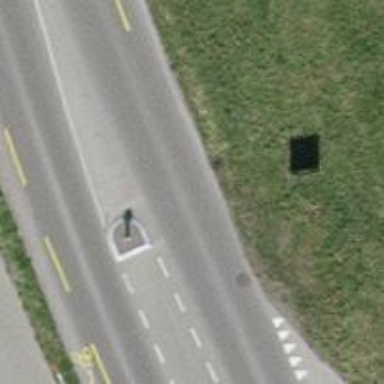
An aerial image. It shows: Secondary road with cycling lane on both sides. The surface of the road is asphalt.